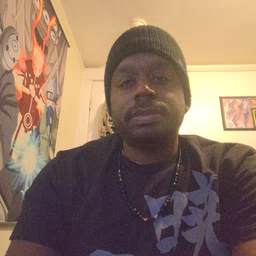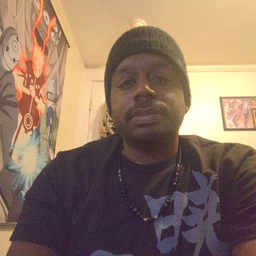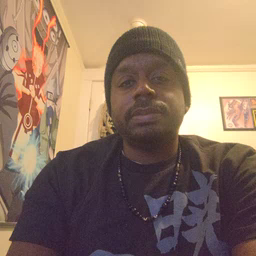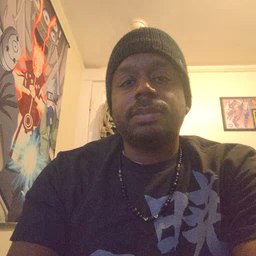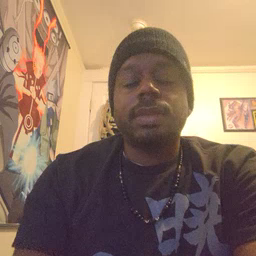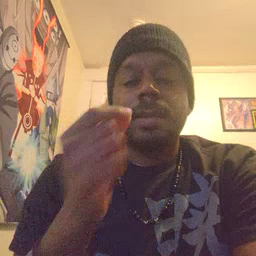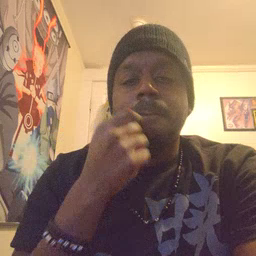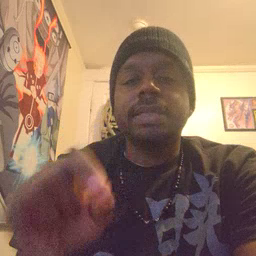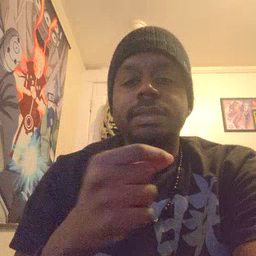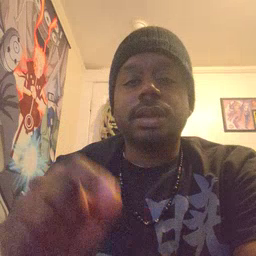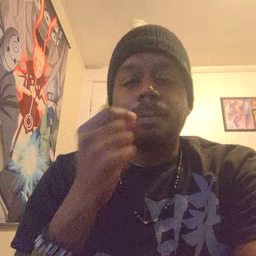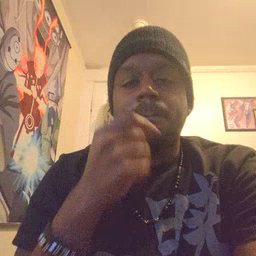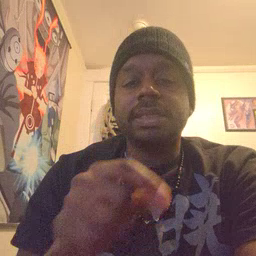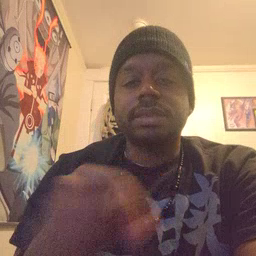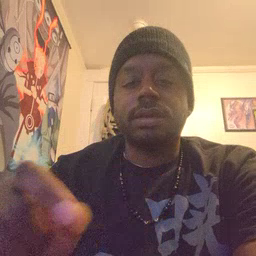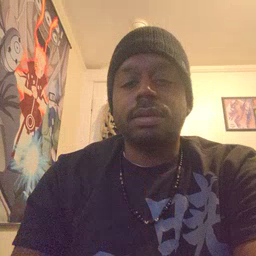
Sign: pencil